В тонкостенной, равномерно заряженной, непроводящей сфере проделано небольшое круглое отверстие. Сфера имеет радиус $R$ и заряд $Q$. Чему равно электрическое поле в центре отверстия? Схематично изобразите, как будут выглядеть силовые линии вблизи отверстия.
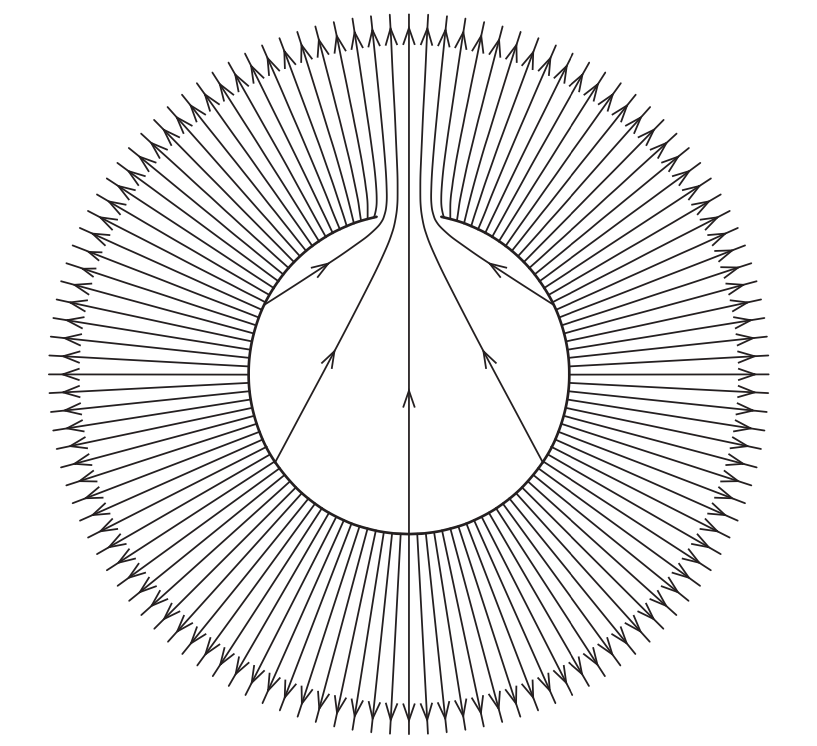
Ответ: $|\vec{E}| = \frac{1}{8\pi\varepsilon_0}\frac{Q}{R^2}$, направлено радиально
Темы:
T, ★, Электростатика, Электромагнетизм, Расчет полей, 200 задач, Принцип суперпозиции